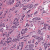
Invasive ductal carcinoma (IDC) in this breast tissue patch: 1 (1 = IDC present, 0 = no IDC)